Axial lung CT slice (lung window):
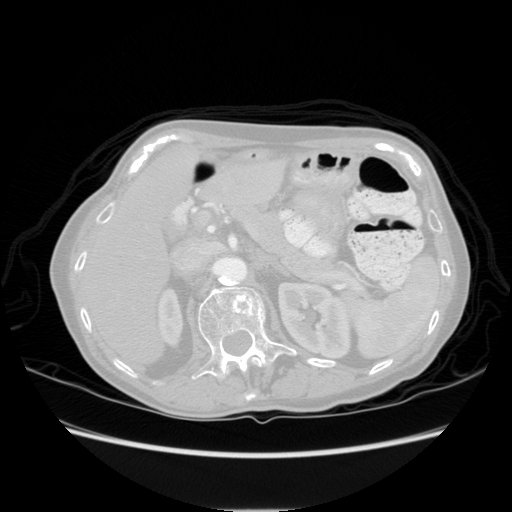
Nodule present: no